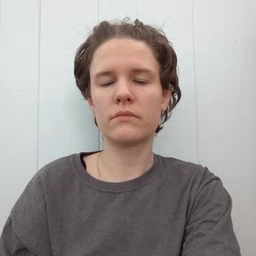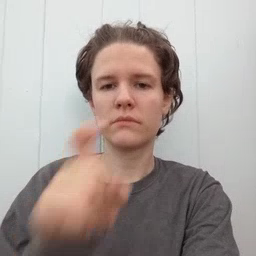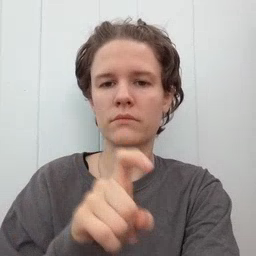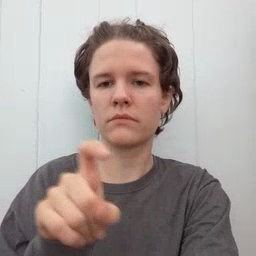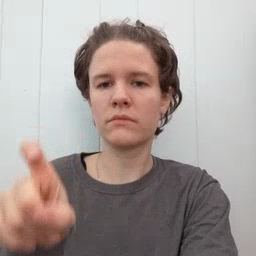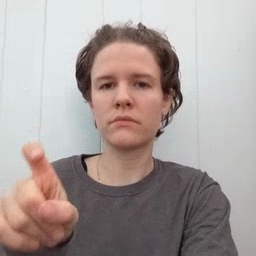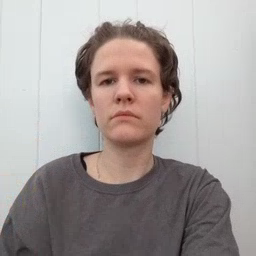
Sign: closet